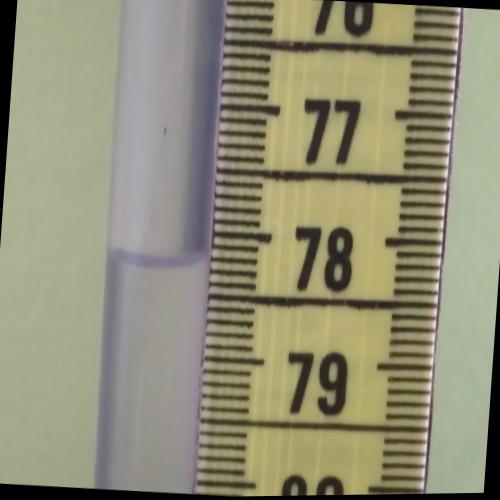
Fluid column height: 78.2 cm